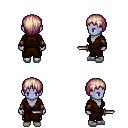
a pixel art fantasy rpg character, female body template, dark elf, purple skin, brown robe, gold greaves, white blonde plain hairstyle, leather bracers, white slippers, dagger, four views (front, back, left, right), 2x2 character sprite sheet, small pixel art, hard edges, no anti-aliasing